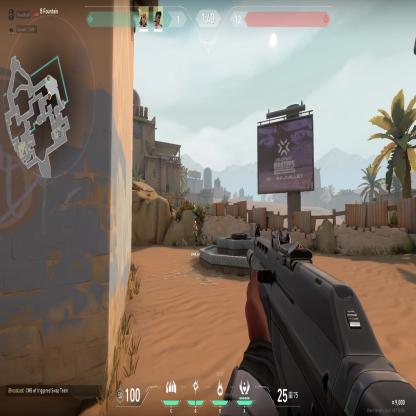
Label: teammate